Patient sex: F
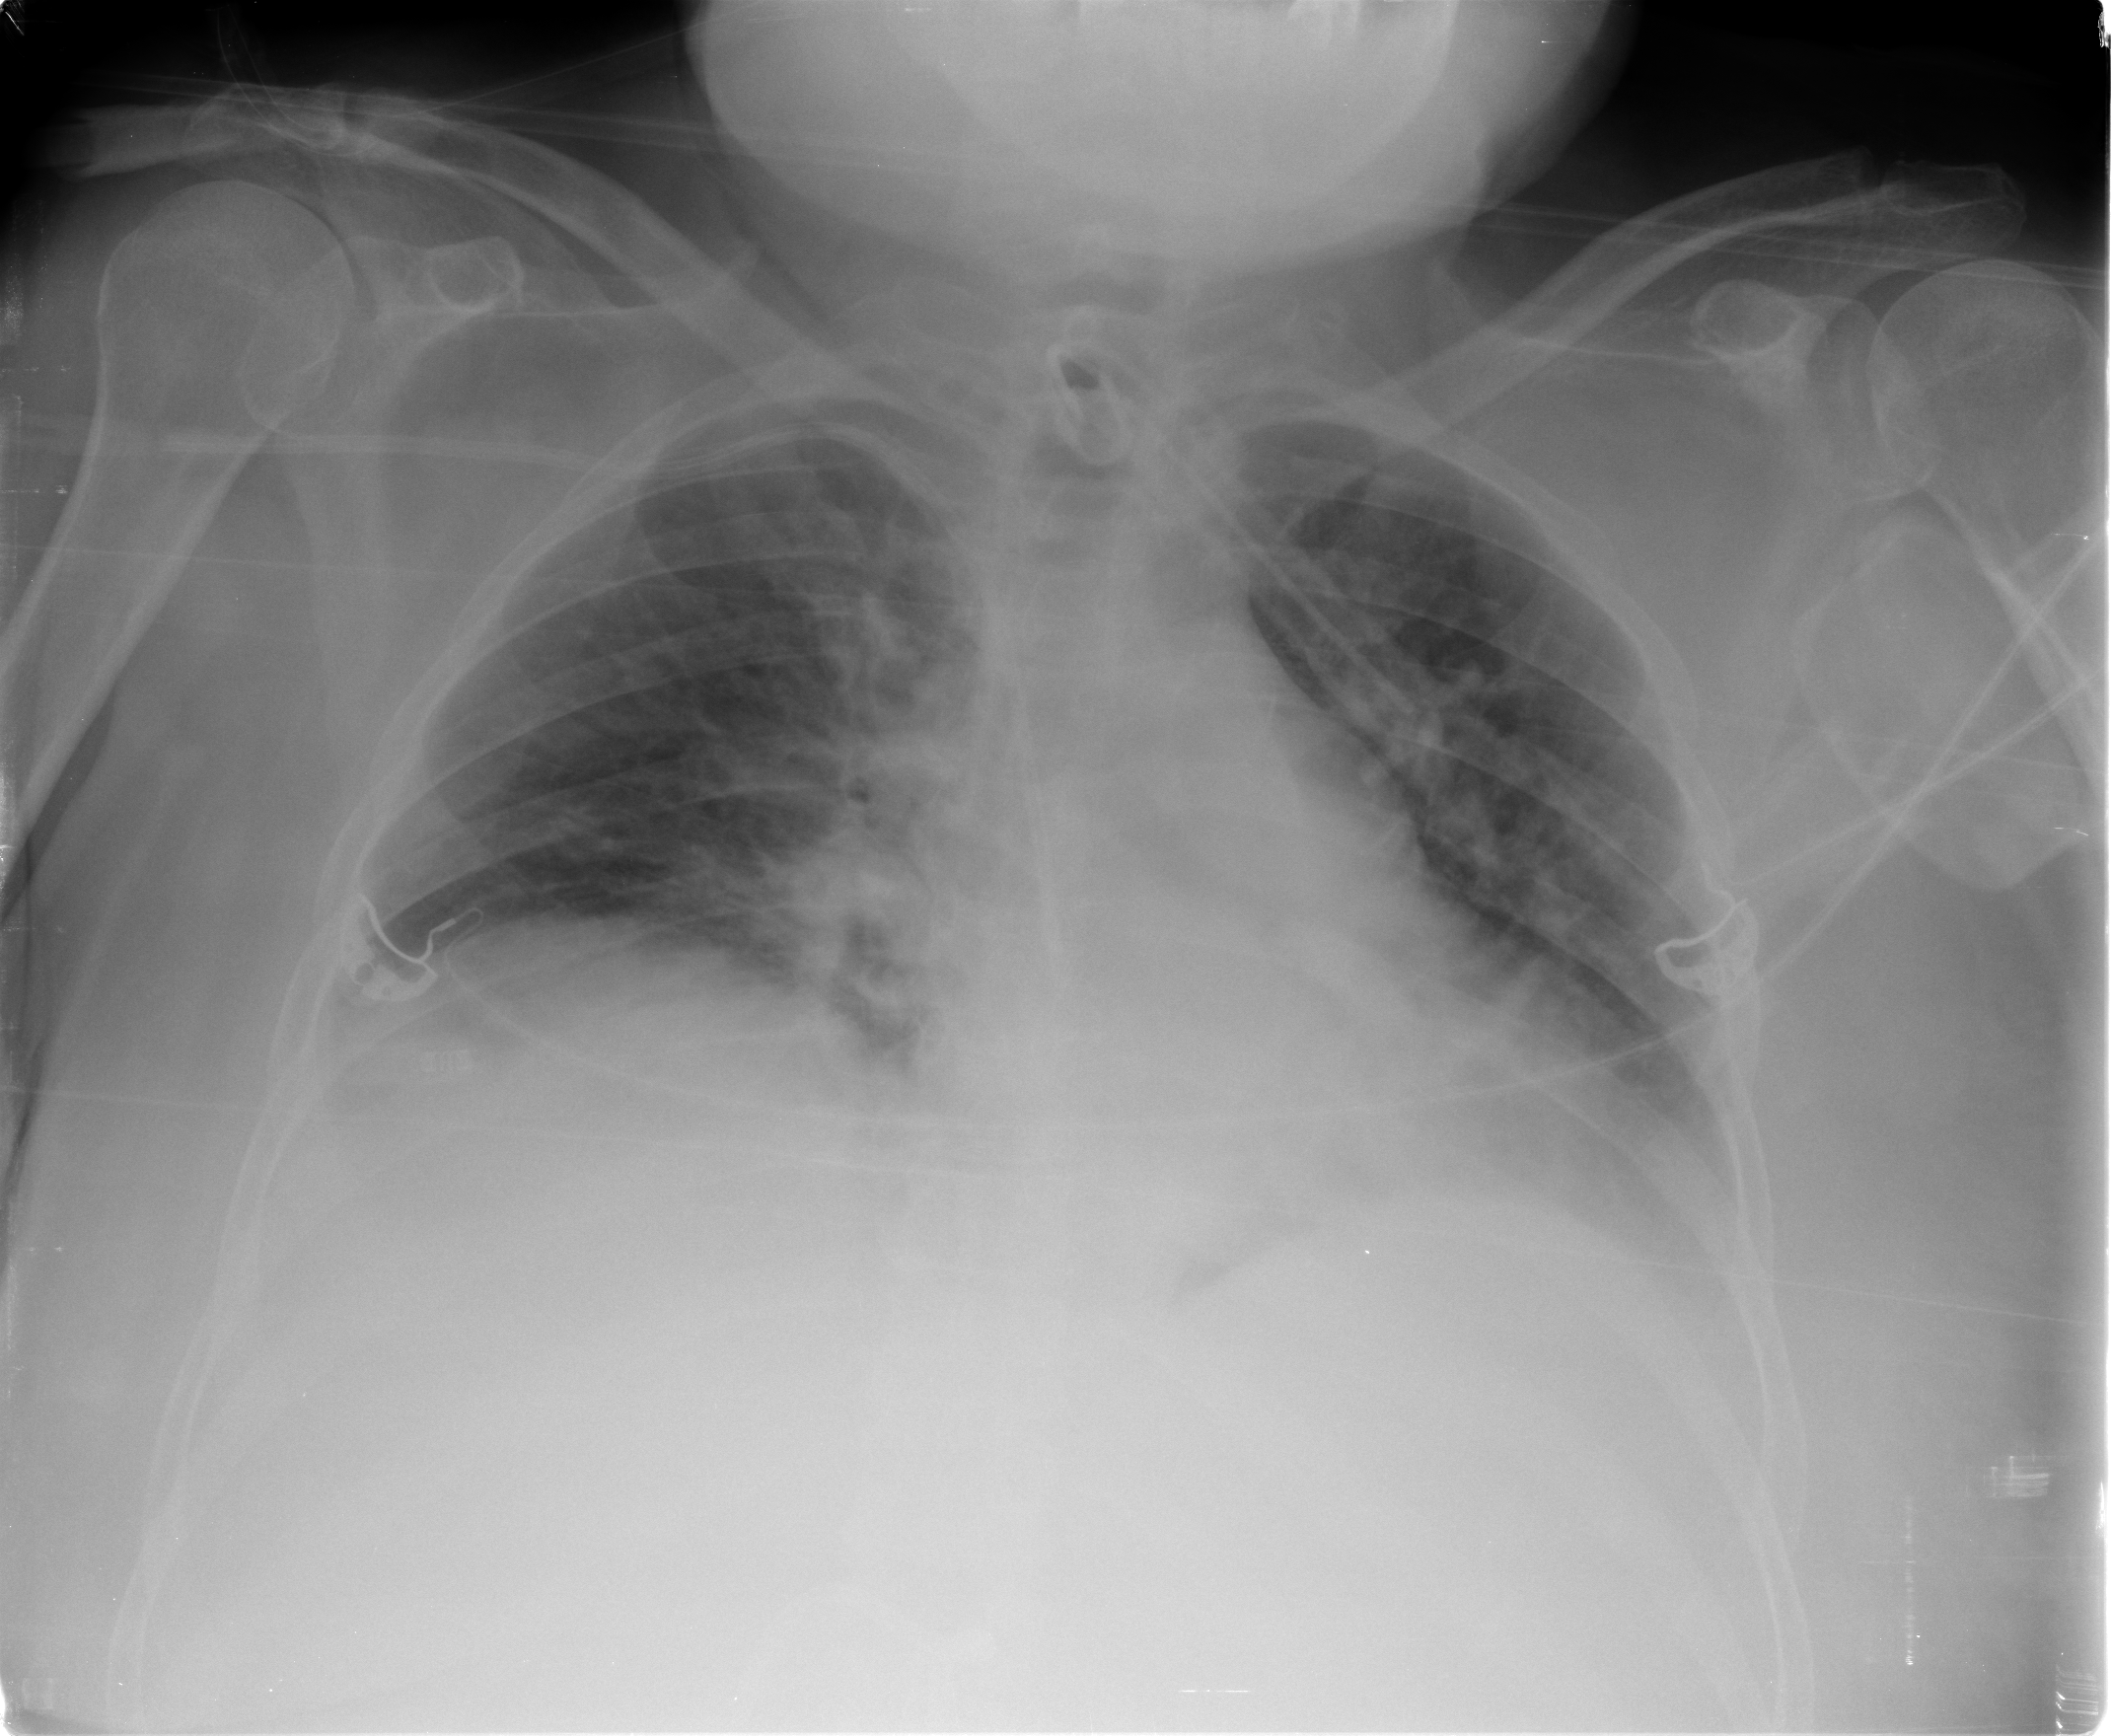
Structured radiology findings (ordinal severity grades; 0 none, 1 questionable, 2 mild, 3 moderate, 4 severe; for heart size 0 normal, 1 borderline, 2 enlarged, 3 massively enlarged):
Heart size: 1
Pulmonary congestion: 1
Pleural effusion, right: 0
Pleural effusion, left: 2
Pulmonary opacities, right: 2
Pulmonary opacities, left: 2
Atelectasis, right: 2
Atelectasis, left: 2